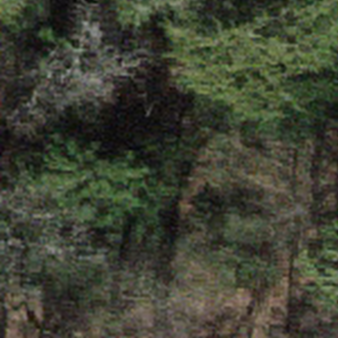
Label: other